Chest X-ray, PA view. Patient: 55 years old, sex M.
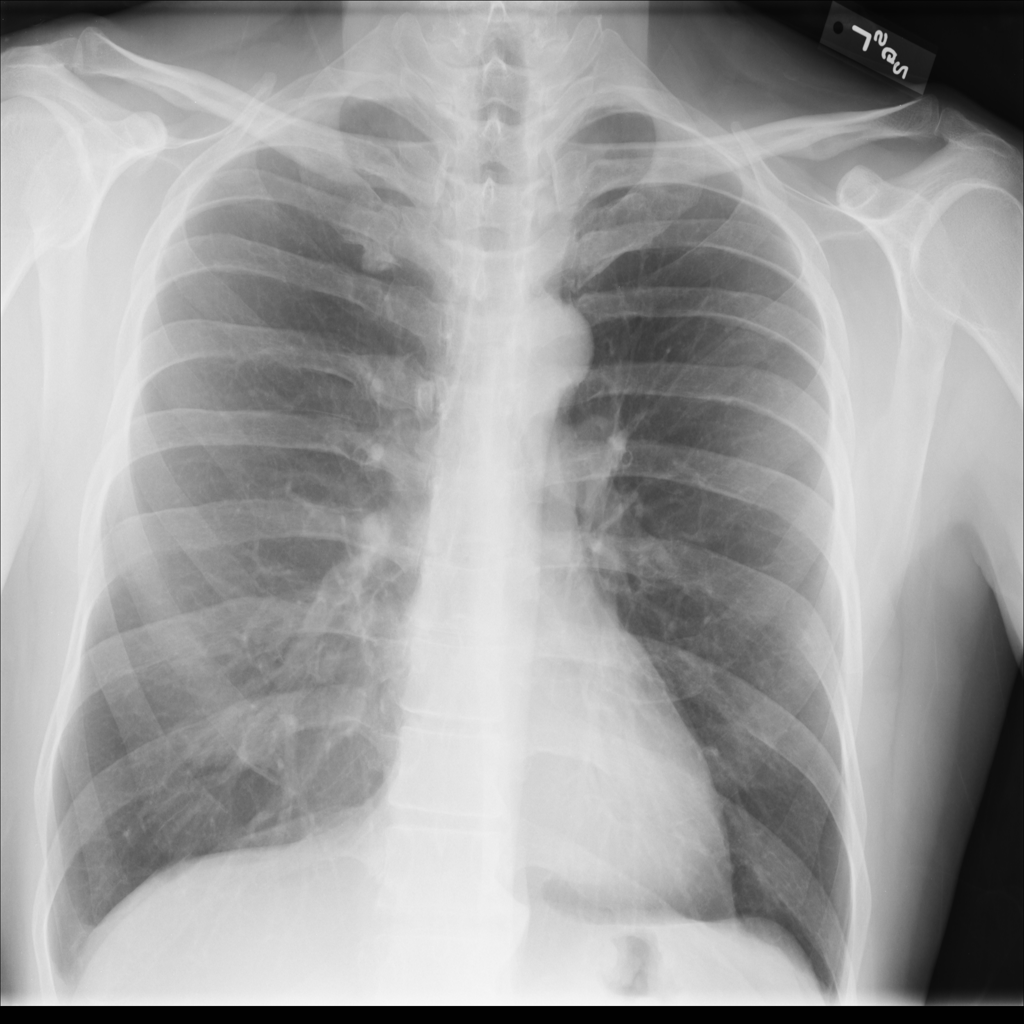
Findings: Infiltration